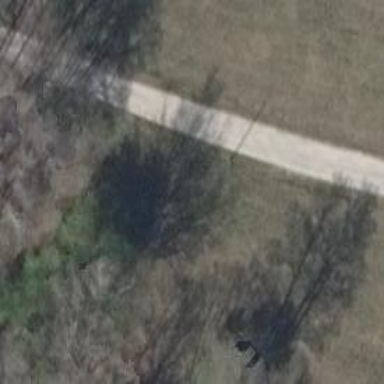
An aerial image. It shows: Driveway with ground surface.